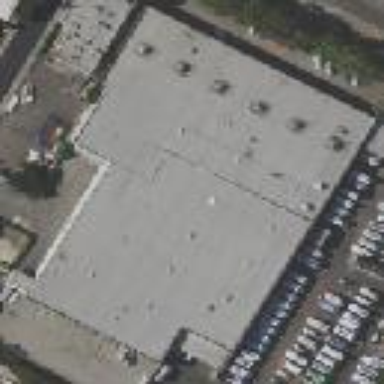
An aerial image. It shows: Warehouse.